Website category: game
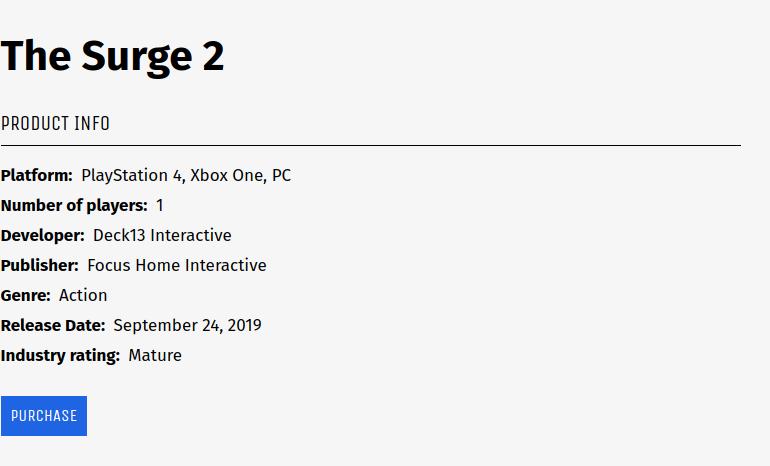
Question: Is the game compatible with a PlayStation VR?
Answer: no

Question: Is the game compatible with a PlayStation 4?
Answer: yes

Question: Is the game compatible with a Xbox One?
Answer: yes

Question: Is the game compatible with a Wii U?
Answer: no